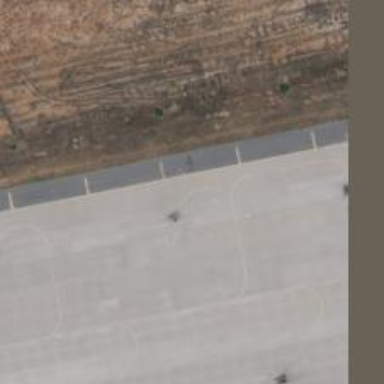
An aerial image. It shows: Image of taxiway at airport.